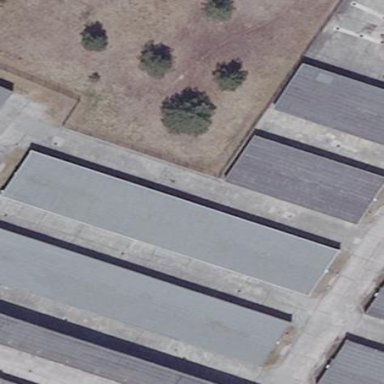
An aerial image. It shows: Group of garages.